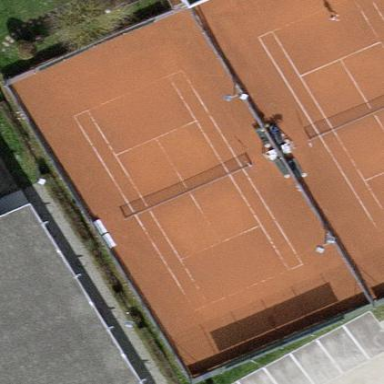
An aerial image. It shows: Clay tennis court on the leisure land pitch.